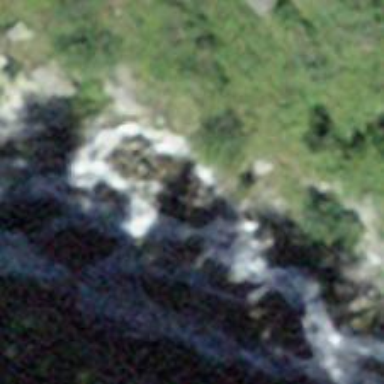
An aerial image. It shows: Beautiful waterfall.